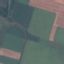
Land use / land cover: AnnualCrop